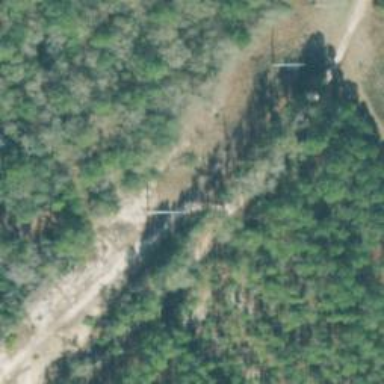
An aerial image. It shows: Power tower.